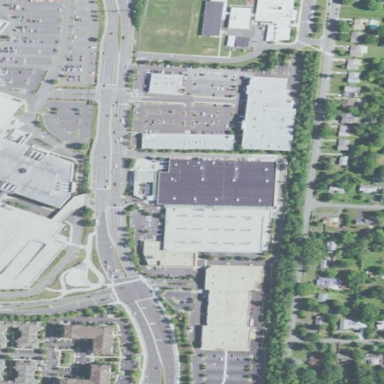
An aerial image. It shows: Retail area.